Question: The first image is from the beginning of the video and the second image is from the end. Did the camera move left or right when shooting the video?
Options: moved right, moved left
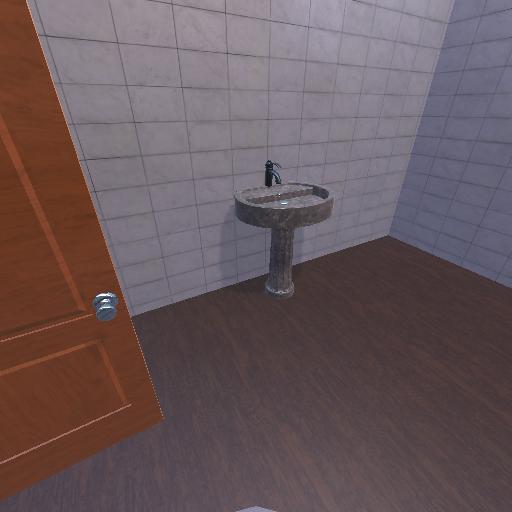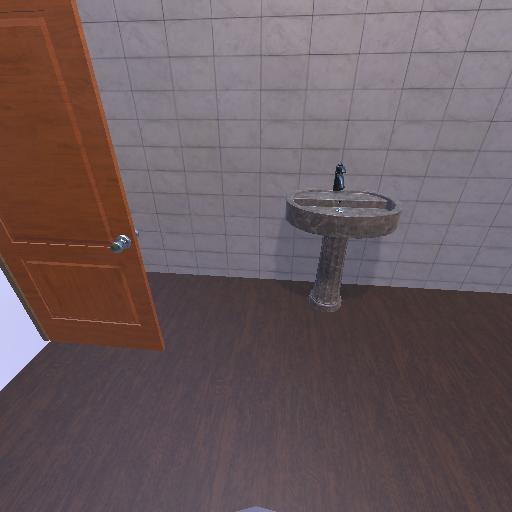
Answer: moved right